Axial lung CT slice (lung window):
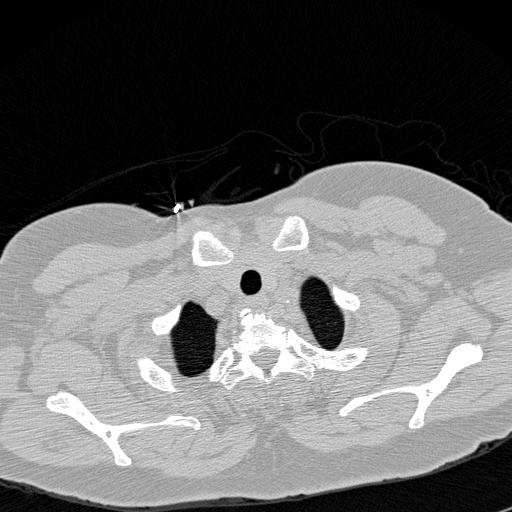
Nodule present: no